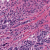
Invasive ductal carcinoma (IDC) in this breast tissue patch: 1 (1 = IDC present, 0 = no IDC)